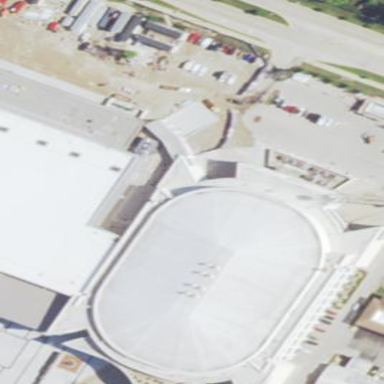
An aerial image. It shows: Stadium with basketball court.